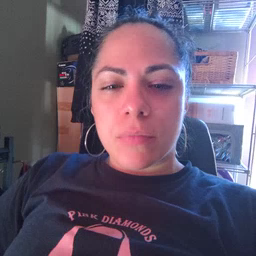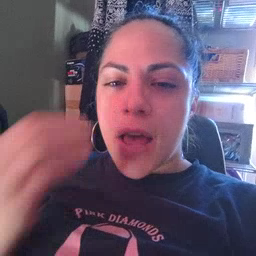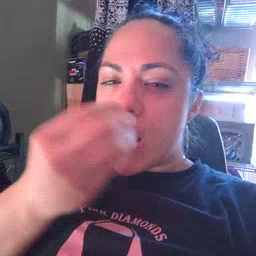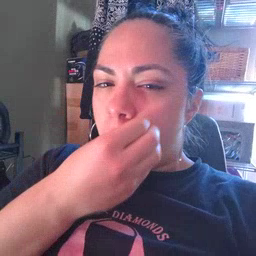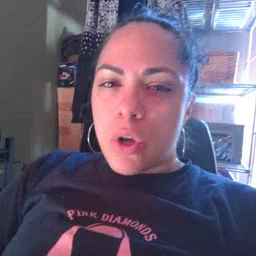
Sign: flower